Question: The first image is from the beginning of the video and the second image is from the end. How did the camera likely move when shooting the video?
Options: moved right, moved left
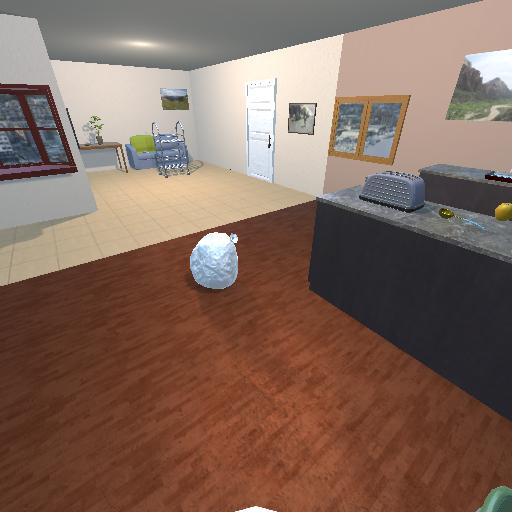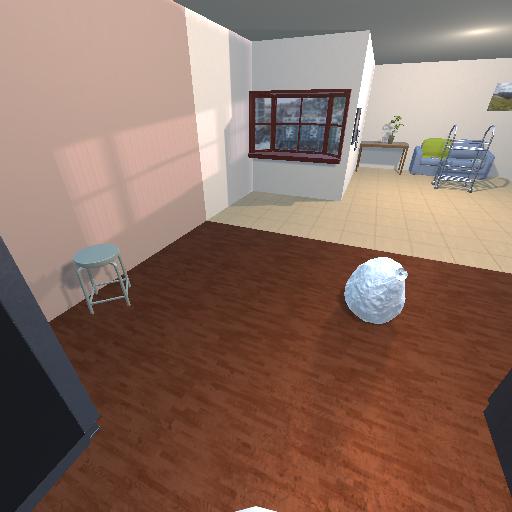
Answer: moved right